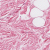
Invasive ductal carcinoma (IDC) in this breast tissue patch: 0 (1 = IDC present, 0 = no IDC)